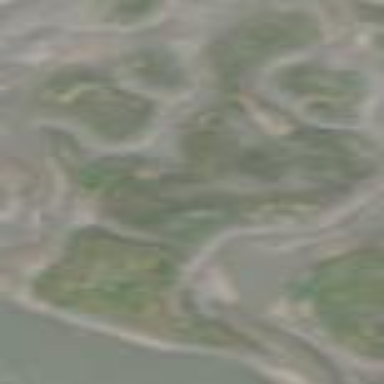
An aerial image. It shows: Tidal marsh wetland area.